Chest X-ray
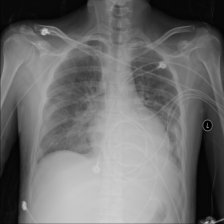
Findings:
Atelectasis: negative
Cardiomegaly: negative
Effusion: negative
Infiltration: positive
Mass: negative
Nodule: negative
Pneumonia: negative
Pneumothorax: negative
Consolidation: negative
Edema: negative
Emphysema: negative
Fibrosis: negative
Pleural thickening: negative
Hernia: negative